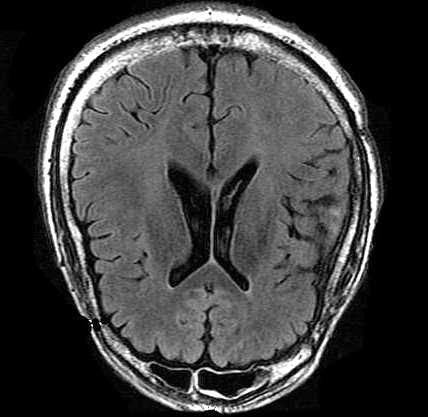
Label: notumor